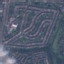
Land use / land cover: Residential